Question: My app works fine in the simulator, and on other devices. I have an iPhone 4 with the latest iOS update, and the app refuses to run on my device.
It seems to be a problem surrounding retina-display images. The error spew I get when attempting to run on the phone is:
'''
2012-01-11 09:27:47.404 rr_game1[1569:707] cocos2d: cocos2d v1.0.1
2012-01-11 09:27:47.413 rr_game1[1569:707] cocos2d: Using Director Type:CCDirectorDisplayLink
2012-01-11 09:27:47.845 rr_game1[1569:707] cocos2d: OS version: 5.0.1 (0x05000100)
2012-01-11 09:27:47.849 rr_game1[1569:707] cocos2d: GL_VENDOR: Imagination Technologies
2012-01-11 09:27:47.853 rr_game1[1569:707] cocos2d: GL_RENDERER: PowerVR SGX 535
2012-01-11 09:27:47.856 rr_game1[1569:707] cocos2d: GL_VERSION: OpenGL ES-CM 1.1 IMGSGX535-63.14.2
2012-01-11 09:27:47.861 rr_game1[1569:707] cocos2d: GL_MAX_TEXTURE_SIZE: 2048
2012-01-11 09:27:47.864 rr_game1[1569:707] cocos2d: GL_MAX_MODELVIEW_STACK_DEPTH: 16
2012-01-11 09:27:47.867 rr_game1[1569:707] cocos2d: GL_MAX_SAMPLES: 4
2012-01-11 09:27:47.871 rr_game1[1569:707] cocos2d: GL supports PVRTC: YES
2012-01-11 09:27:47.874 rr_game1[1569:707] cocos2d: GL supports BGRA8888 textures: YES
2012-01-11 09:27:47.877 rr_game1[1569:707] cocos2d: GL supports NPOT textures: YES
2012-01-11 09:27:47.880 rr_game1[1569:707] cocos2d: GL supports discard_framebuffer: YES
2012-01-11 09:27:47.883 rr_game1[1569:707] cocos2d: compiled with NPOT support: NO
2012-01-11 09:27:47.886 rr_game1[1569:707] cocos2d: compiled with VBO support in TextureAtlas : YES
2012-01-11 09:27:47.889 rr_game1[1569:707] cocos2d: compiled with Affine Matrix transformation in CCNode : YES
2012-01-11 09:27:47.892 rr_game1[1569:707] cocos2d: compiled with Profiling Support: NO
2012-01-11 09:27:48.012 rr_game1[1569:707] Game manager singleton, init
2012-01-11 09:27:48.031 rr_game1[1569:707] cocos2d: WARNING: Image (1024 x 4096) is bigger than the supported 2048 x 2048
2012-01-11 09:27:48.035 rr_game1[1569:707] cocos2d: Couldn't add image:grid.png in CCTextureCache
2012-01-11 09:27:48.047 rr_game1[1569:707] cocos2d: WARNING: Image (1024 x 4096) is bigger than the supported 2048 x 2048
2012-01-11 09:27:48.050 rr_game1[1569:707] cocos2d: Couldn't add image:bg-circuits.png in CCTextureCache
2012-01-11 09:27:48.054 rr_game1[1569:707] *** Assertion failure in -[CCParallaxNode addChild:z:parallaxRatio:positionOffset:], /Users/kevin/code/rr_game1/rr_game1/libs/cocos2d/CCParallaxNode.m:91
2012-01-11 09:27:48.058 rr_game1[1569:707] *** Terminating app due to uncaught exception 'NSInternalInconsistencyException', reason: 'Argument must be non-nil'
'''
The odd thing is that the images it is puking on are in the app.

Again, the app works on other devices and in the simulator. Here is the code that loads the images:
'''
backgroundNode = [CCParallaxNode node];
[self addChild:_backgroundNode z:-1];
_backgroundGrid1 = [CCSprite spriteWithFile:@"grid.png"];
_backgroundCircuits1 = [CCSprite spriteWithFile:@"bg-circuits.png"];
_backgroundGrid1.anchorPoint = CGPointMake(0,0);
_backgroundCircuits1.anchorPoint = CGPointMake(0,0);
CGPoint gridSpeed = ccp(0.05, 0.05);
CGPoint circuitSpeed = ccp(0.1, 0.1);
[_backgroundNode addChild:_backgroundGrid1 z:1 parallaxRatio:gridSpeed positionOffset:ccp(0,-winSize.height)];
[_backgroundNode addChild:_backgroundCircuits1 z:0 parallaxRatio:circuitSpeed positionOffset:ccp(0,-winSize.height)];
'''
I've deleted the app from my phone, run a "clean," restarted Xcode, and restarted my computer. Still no luck. I've also re-provisioned my phone. I've also deleted and re-added the assets to the project.
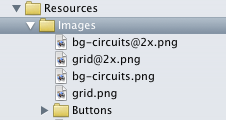
Answer: To be honest, it does say within your log file that the image size of 1024 x 4096 is far greater than the supported 2048 x 2048:
'''
2012-01-11 09:27:48.031 rr_game1[1569:707] cocos2d: WARNING: Image (1024 x 4096) is bigger than the supported 2048 x 2048
2012-01-11 09:27:48.035 rr_game1[1569:707] cocos2d: Couldn't add image:grid.png in CCTextureCache
2012-01-11 09:27:48.047 rr_game1[1569:707] cocos2d: WARNING: Image (1024 x 4096) is bigger than the supported 2048 x 2048
2012-01-11 09:27:48.050 rr_game1[1569:707] cocos2d: Couldn't add image:bg-circuits.png in CCTextureCache
'''
You say it runs on other devices but what devices are they? If they are not retina enabled, I imagine the respective image size would be 512x2048 thus fitting the 2048x2048 maximum size.
If your retina-display images are beyond those dimensions, it simply will not work - the 2048x2048 should already encompass the retina-sized images. You may need to revise your game to use smaller dimensions.